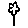
Label: flower